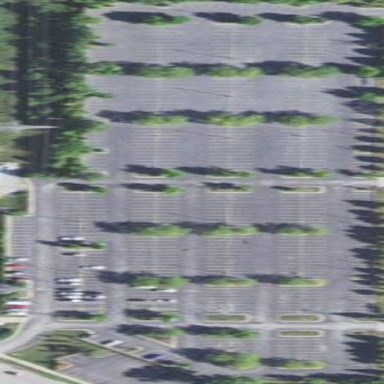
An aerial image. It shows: Parking area with park and ride facility.